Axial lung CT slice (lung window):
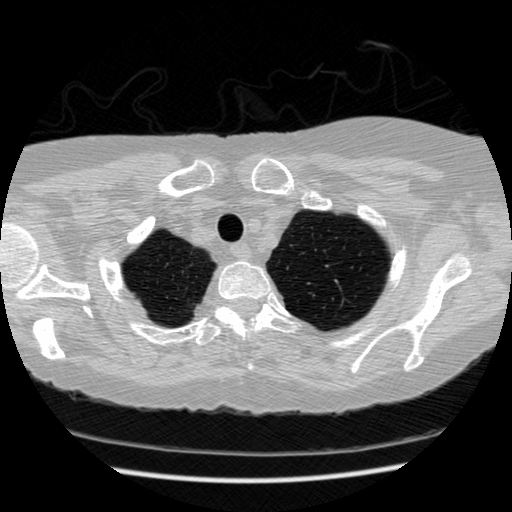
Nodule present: no